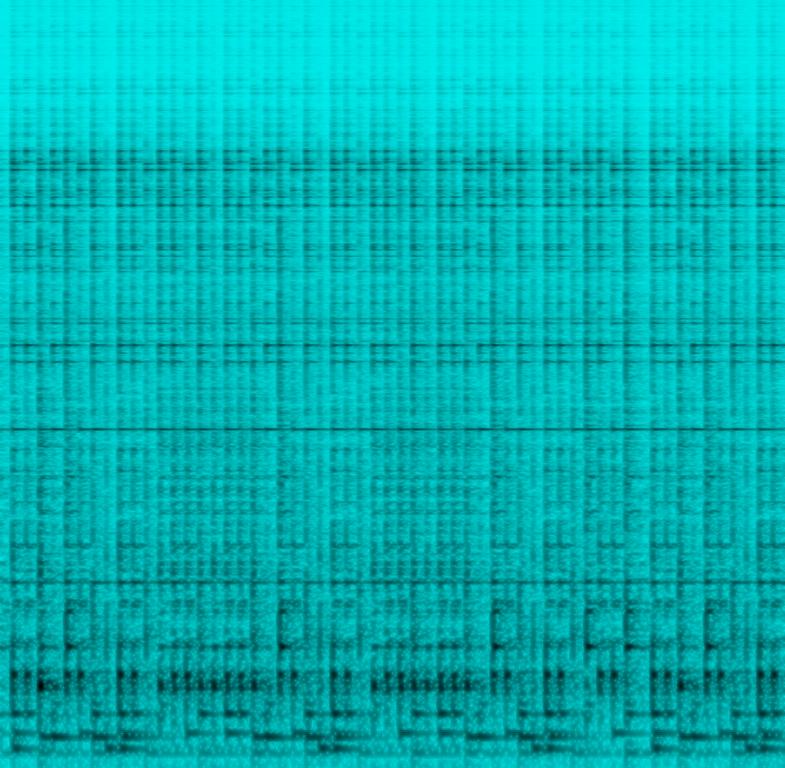
Solo percussion playing additive rhythms and polyrhythms.